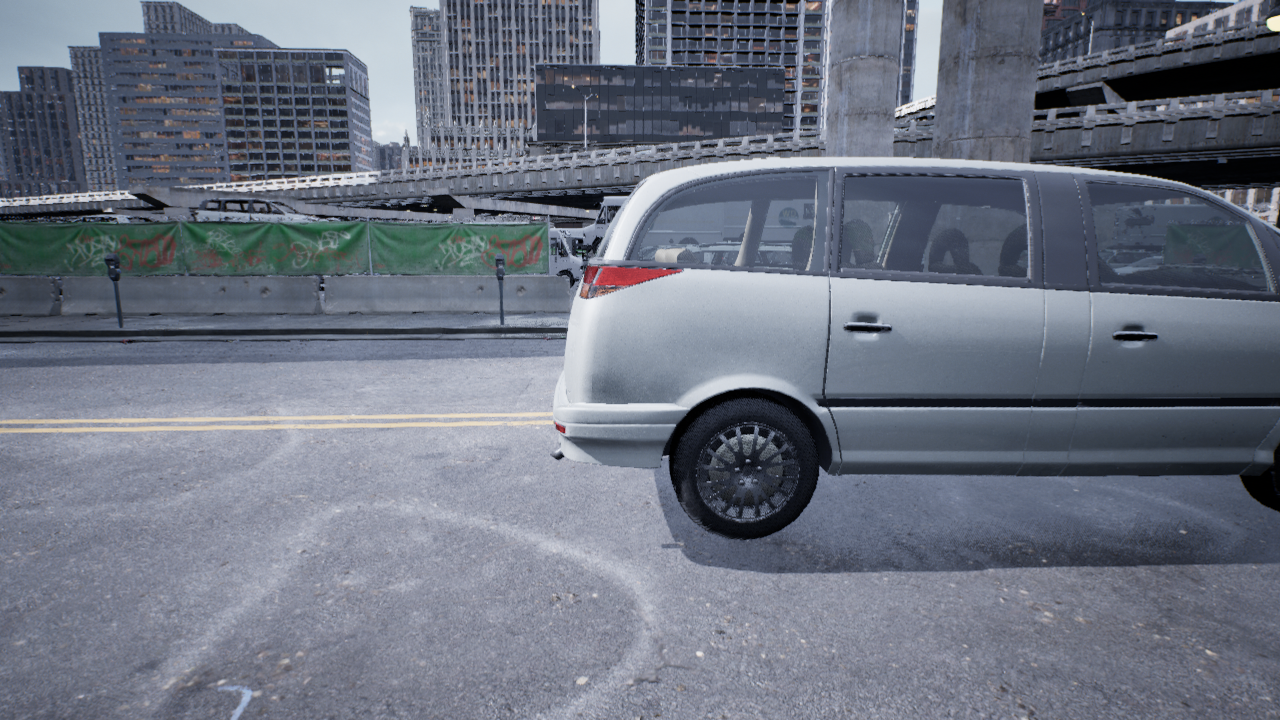
Venue: downtown
Lighting: overcast
Vehicle rig: minivan